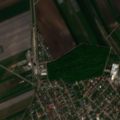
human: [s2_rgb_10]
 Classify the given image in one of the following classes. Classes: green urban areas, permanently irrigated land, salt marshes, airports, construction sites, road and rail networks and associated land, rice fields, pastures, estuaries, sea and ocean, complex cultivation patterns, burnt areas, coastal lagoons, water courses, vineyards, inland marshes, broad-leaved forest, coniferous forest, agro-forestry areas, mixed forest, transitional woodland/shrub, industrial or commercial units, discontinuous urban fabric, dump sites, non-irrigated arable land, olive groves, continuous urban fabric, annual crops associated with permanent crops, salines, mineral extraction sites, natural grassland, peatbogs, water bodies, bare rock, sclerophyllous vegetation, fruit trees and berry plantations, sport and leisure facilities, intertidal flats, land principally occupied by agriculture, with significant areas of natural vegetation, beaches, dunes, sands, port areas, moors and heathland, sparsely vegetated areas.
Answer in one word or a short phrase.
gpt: discontinuous urban fabric, non-irrigated arable land